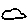
Label: cloud